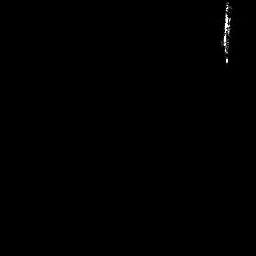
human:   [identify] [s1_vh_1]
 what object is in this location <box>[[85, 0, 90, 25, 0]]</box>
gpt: <ref>1 medium ship at the top right</ref>